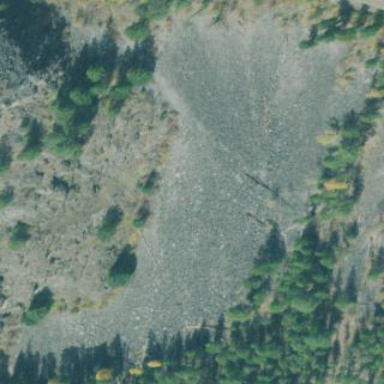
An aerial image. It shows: Natural scree.